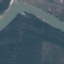
Land use / land cover class: River